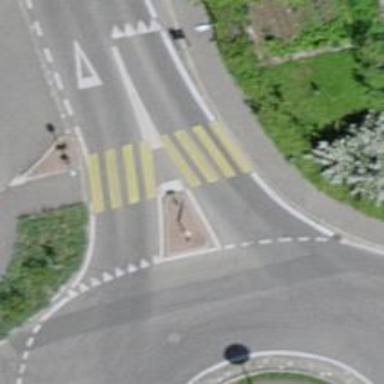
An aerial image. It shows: Crossing on the road.